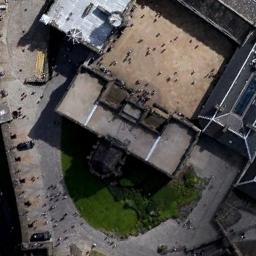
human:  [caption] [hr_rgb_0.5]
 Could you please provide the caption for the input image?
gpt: The palace has a courtyard and a square is in front of the palace .

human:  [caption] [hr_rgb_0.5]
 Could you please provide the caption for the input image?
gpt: Several cars are beside the palace .

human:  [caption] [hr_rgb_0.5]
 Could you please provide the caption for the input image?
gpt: The palace is on the open place next to the grass .

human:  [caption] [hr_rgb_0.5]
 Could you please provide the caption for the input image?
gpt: The central part of the palace is a circular building .

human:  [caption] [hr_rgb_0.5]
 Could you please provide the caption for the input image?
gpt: A palace beside a green lawn .